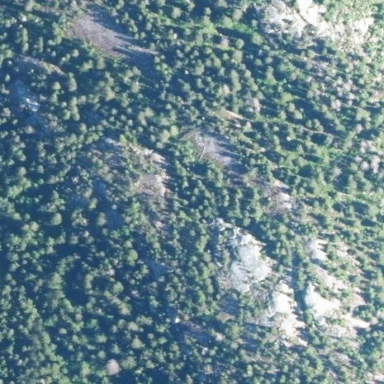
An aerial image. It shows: Landscape dominated by bare rock.